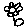
Label: flower